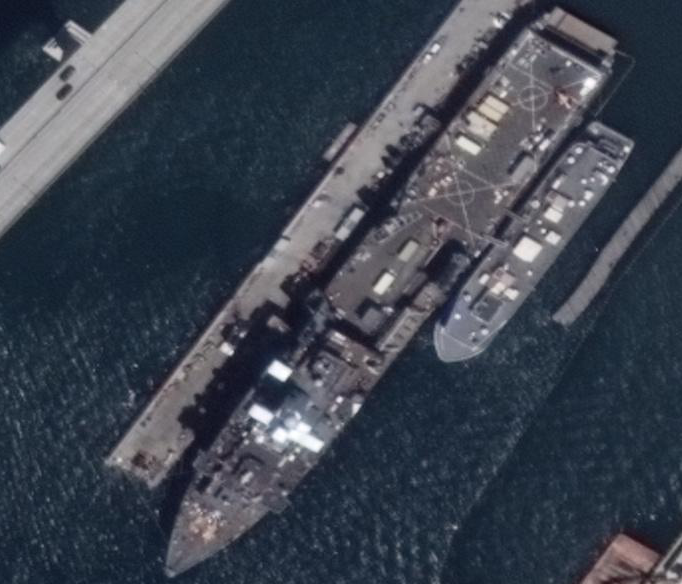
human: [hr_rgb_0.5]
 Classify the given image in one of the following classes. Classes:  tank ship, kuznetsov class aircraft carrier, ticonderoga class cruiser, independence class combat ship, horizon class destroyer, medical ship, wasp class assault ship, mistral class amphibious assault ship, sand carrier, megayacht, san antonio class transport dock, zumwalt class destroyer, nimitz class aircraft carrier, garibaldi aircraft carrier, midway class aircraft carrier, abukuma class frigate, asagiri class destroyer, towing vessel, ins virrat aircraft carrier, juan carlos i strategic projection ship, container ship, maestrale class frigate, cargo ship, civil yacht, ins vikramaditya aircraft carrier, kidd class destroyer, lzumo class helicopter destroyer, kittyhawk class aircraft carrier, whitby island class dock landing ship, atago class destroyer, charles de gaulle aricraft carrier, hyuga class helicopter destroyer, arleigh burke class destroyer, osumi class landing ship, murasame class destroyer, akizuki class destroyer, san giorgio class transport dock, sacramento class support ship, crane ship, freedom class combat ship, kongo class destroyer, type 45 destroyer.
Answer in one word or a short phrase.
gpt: Whitby Island class dock landing ship